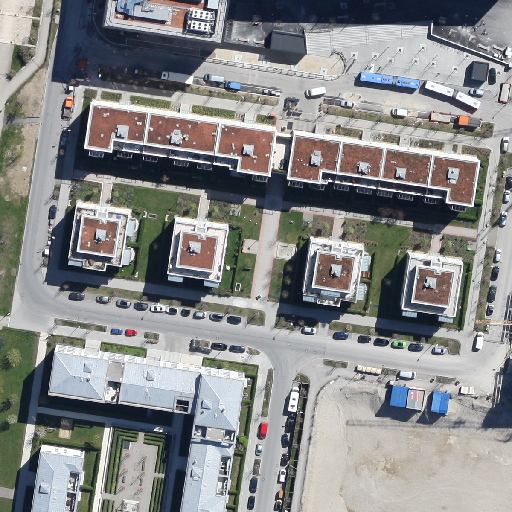
Referring expression: van in the parking area